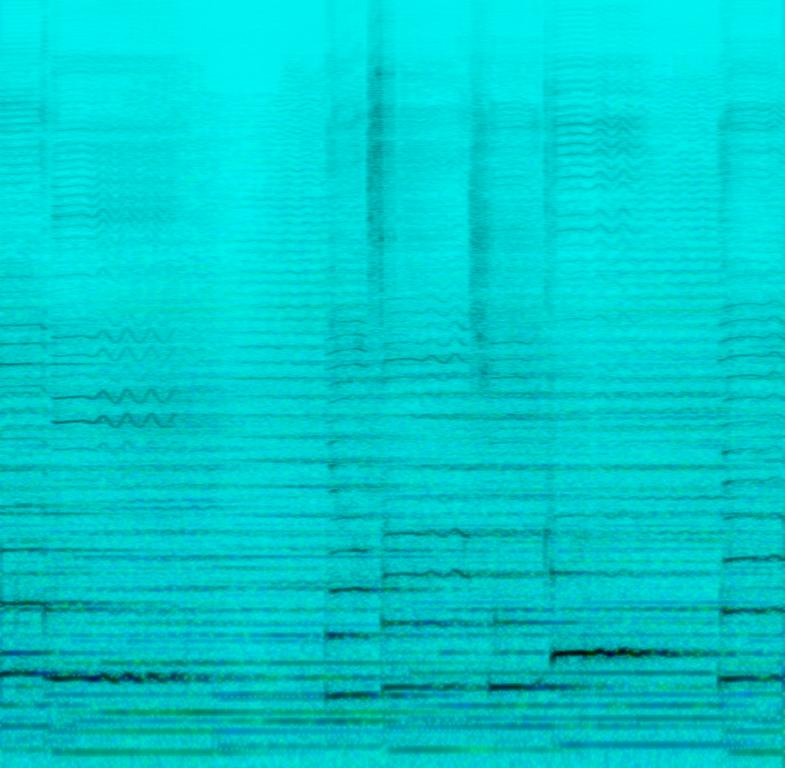
This slow pop song features a female voice singing the main melody. The voice is tremulous and sings in a foreign language. This is accompanied by a string section playing chords and fills in harmony. The bass plays the root notes of the chords. There is no percussion in this song. The mood of this song is romantic and dreamy. This song can be played when there is a romantic flashback scene in a movie.